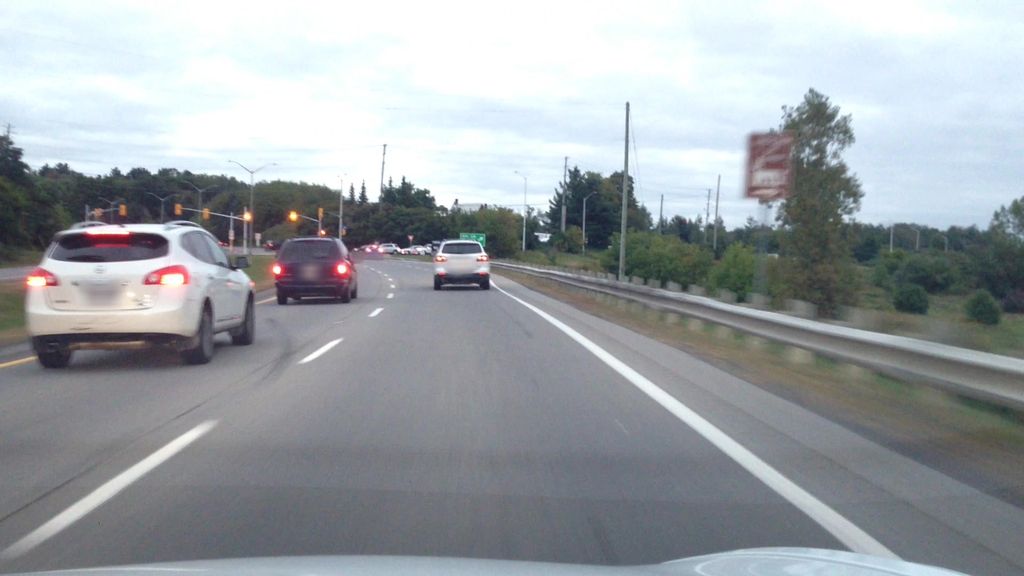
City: ottawa-gatineau